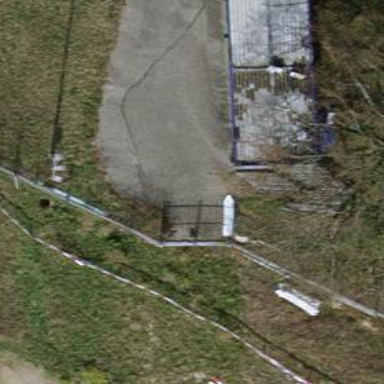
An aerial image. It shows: Gate.